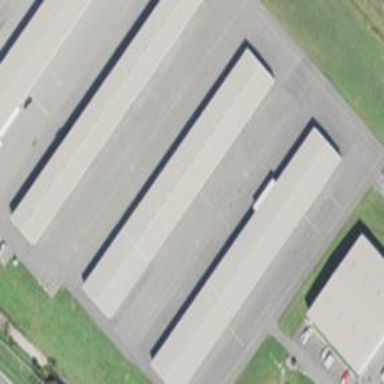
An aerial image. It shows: Hangar building.